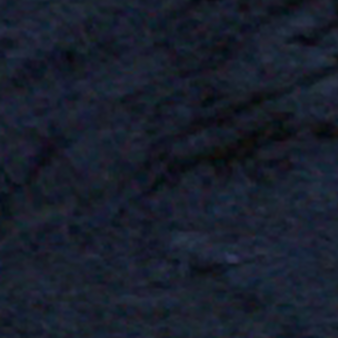
Label: other